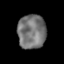
Tissue: lung
Cell type: T cells
Senescence score: 0.2375
Nuclear area (px): 943
Mean DAPI intensity: 117.214